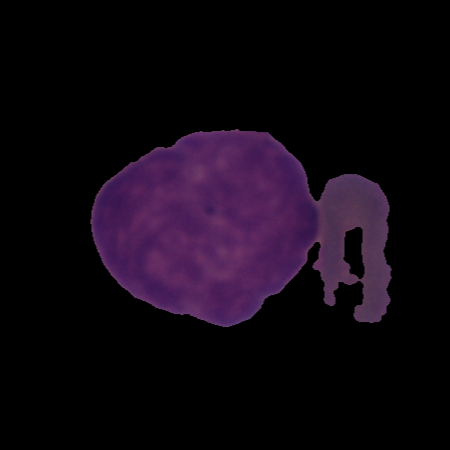
Label: cancer